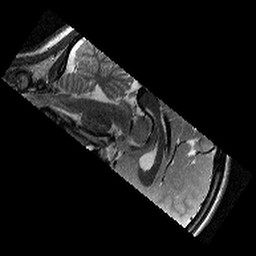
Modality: T2w
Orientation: sagittal
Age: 11
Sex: female
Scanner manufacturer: siemens
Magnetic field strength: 3 T
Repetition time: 9.23 s
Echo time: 0.067 s